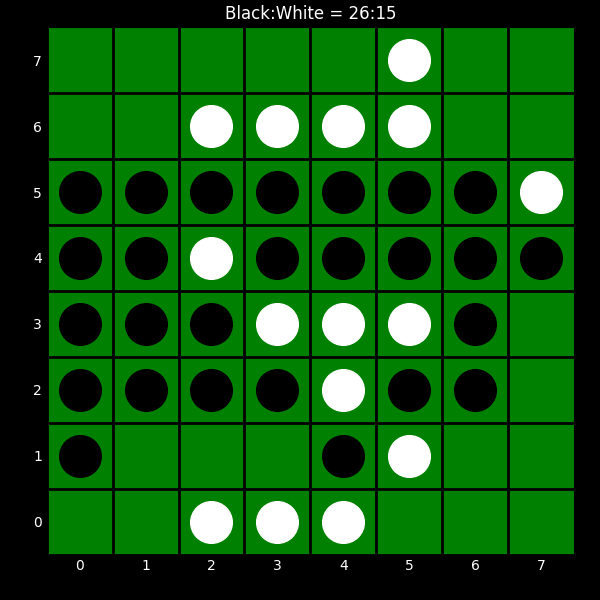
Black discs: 26
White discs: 15